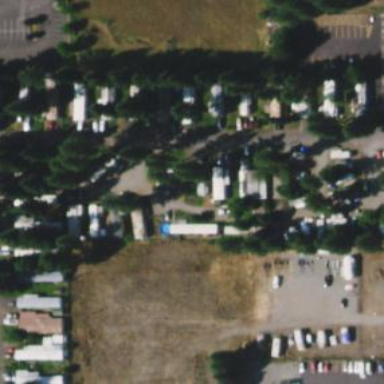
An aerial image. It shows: Residential area designated as trailer park.